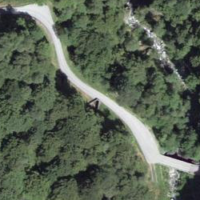
EUNIS habitat code: 41
Species observed at this site:
Nymphalis antiopa